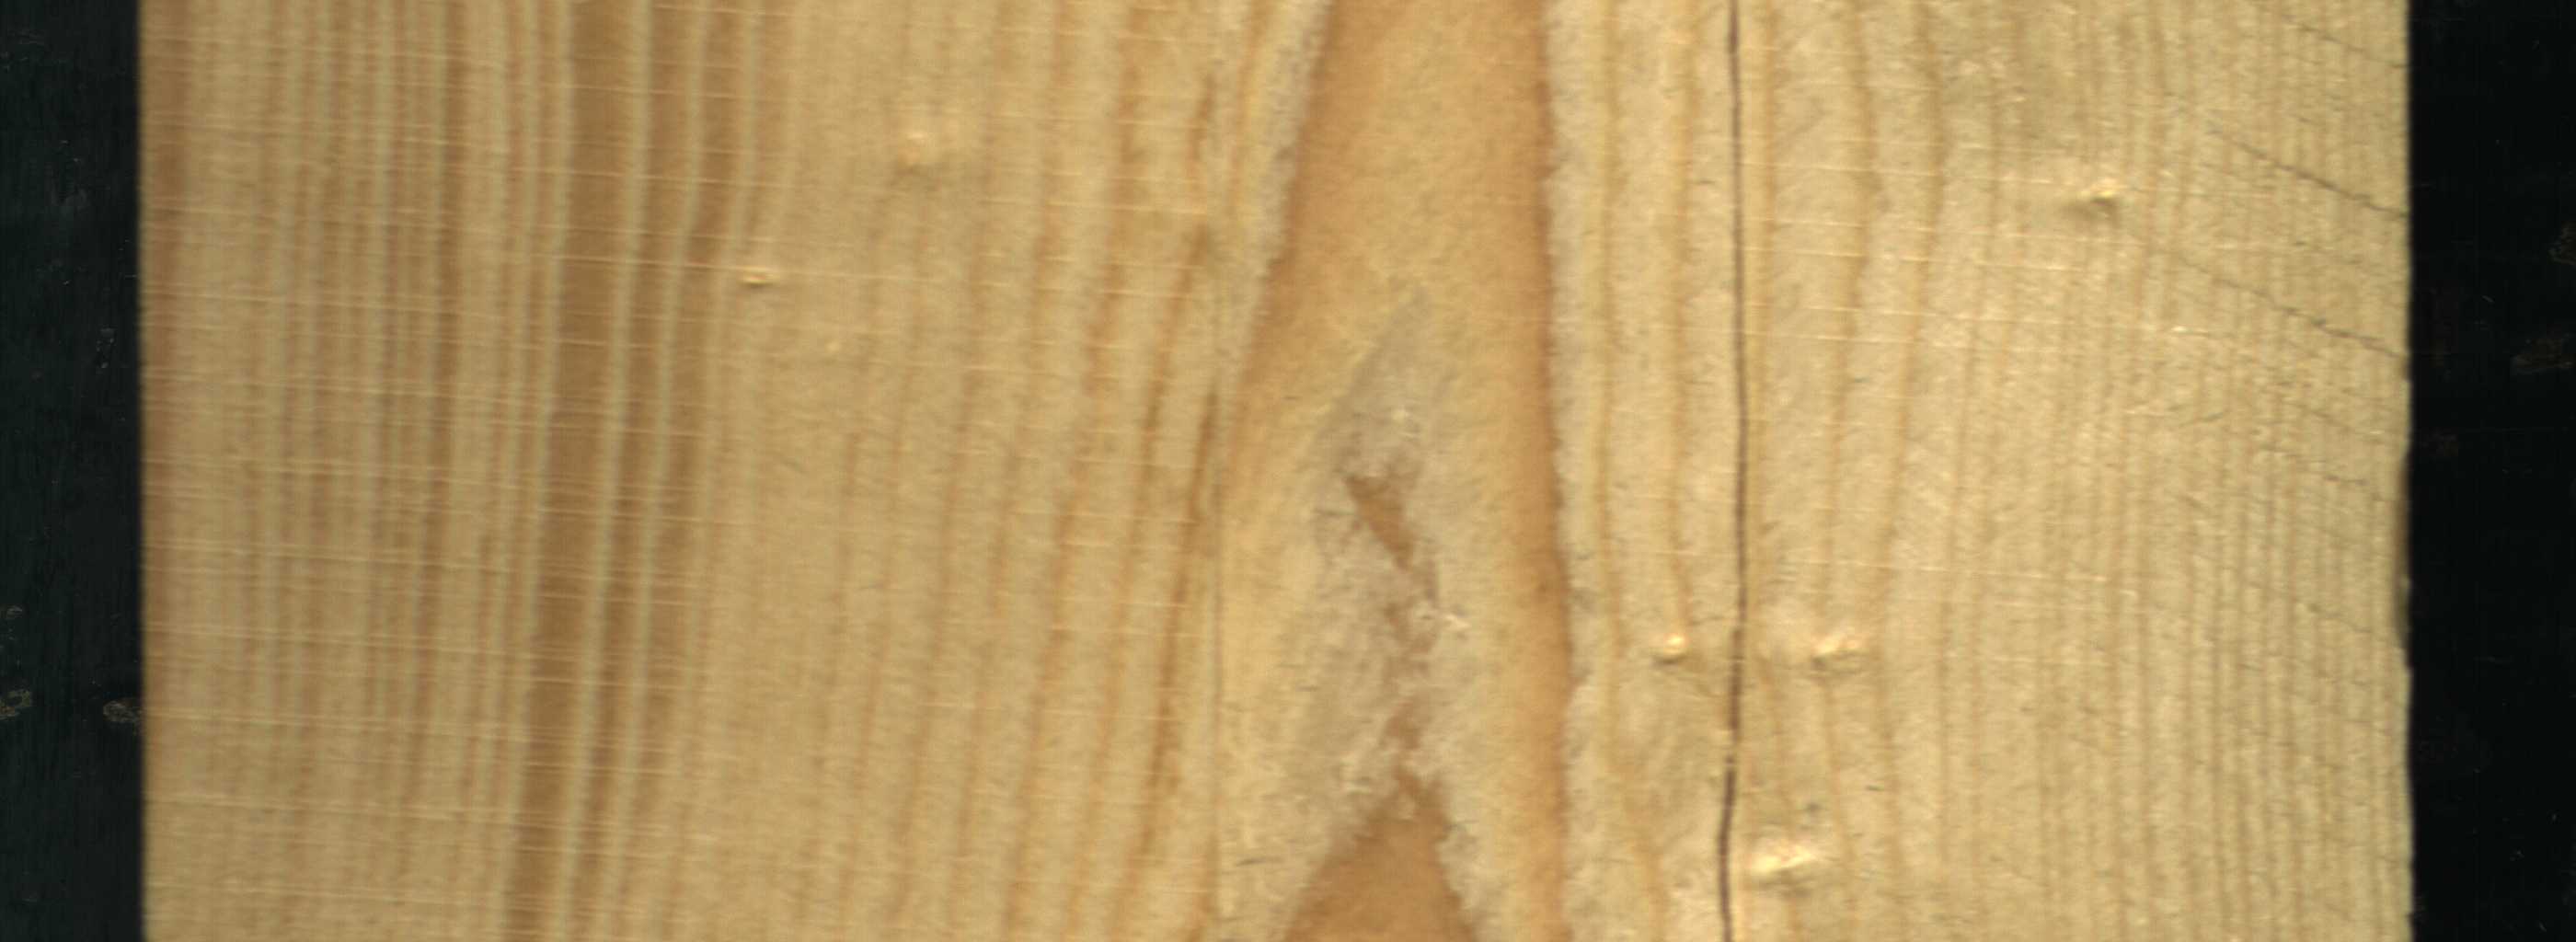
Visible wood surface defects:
Crack